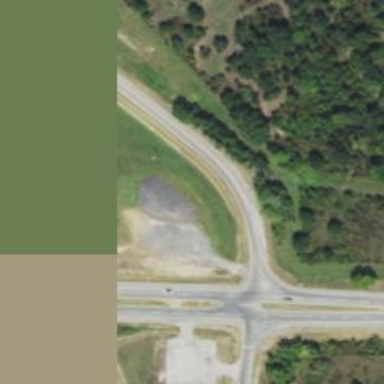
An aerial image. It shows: Trunk link highway.